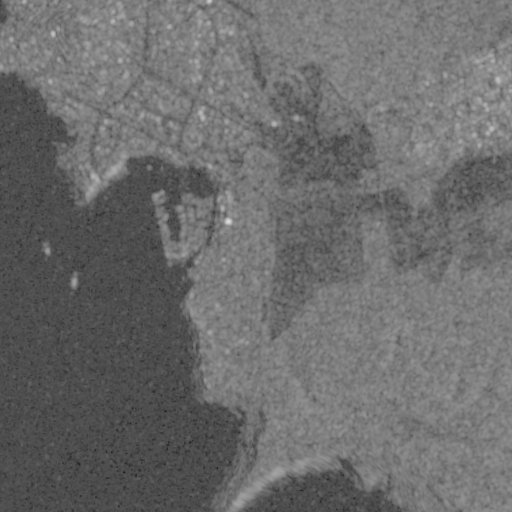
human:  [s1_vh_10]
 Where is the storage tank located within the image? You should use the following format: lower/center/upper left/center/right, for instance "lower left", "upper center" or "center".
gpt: The storage tank is located in the upper left of the image.
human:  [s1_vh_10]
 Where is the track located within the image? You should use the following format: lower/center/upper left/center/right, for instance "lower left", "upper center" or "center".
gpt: There is no track in the image.

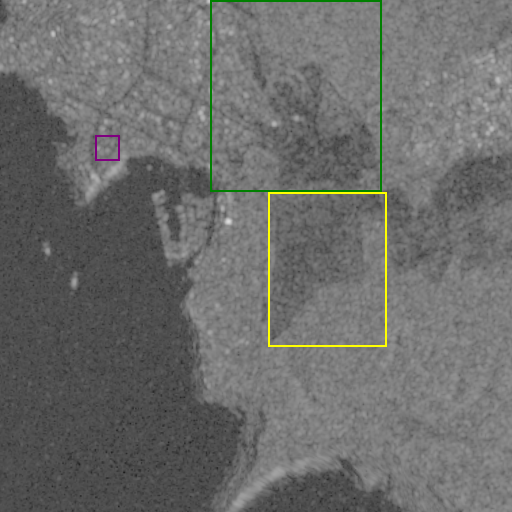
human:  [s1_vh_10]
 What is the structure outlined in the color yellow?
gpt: The structure outlined in yellow is a crop field.
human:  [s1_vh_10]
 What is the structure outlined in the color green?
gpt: The structure outlined in green is a park.
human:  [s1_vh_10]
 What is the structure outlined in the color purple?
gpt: The structure outlined in purple is a parking lot.
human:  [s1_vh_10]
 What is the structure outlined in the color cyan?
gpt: There is no cyan outline.